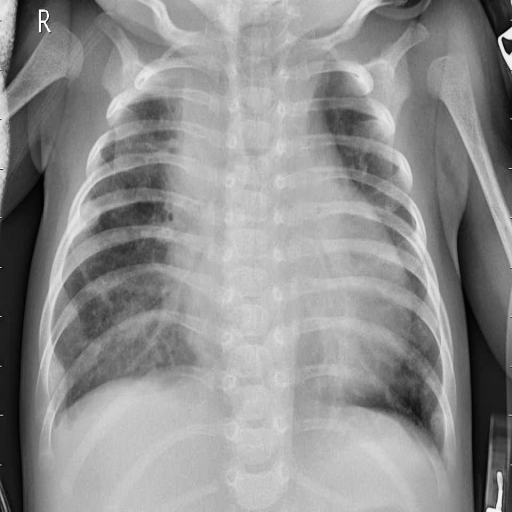
Finding: PNEUMONIA